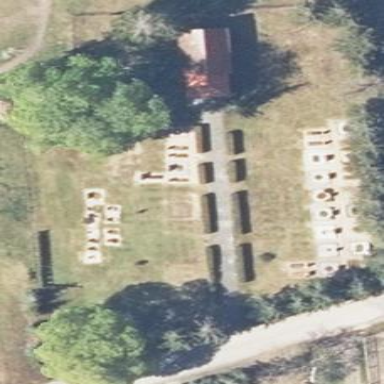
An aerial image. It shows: Cemetery.